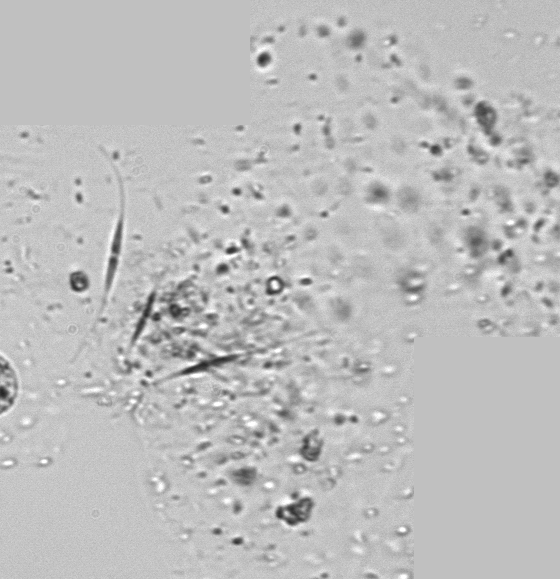
Label: Phaeocystis